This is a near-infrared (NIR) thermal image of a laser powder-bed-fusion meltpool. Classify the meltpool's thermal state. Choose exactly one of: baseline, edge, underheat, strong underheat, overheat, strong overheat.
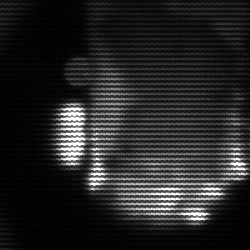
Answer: baseline